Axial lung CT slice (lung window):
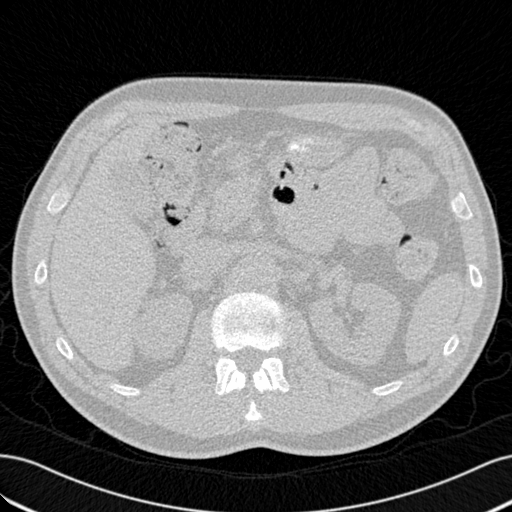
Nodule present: no